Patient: sex M, age 29
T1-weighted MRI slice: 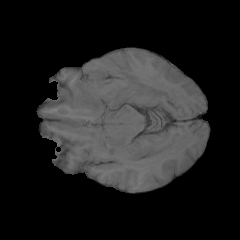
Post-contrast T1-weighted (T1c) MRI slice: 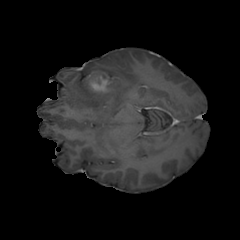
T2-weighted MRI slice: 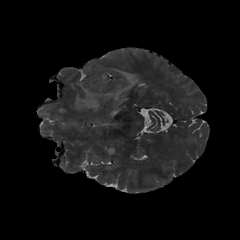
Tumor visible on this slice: yes
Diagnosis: Glioblastoma, IDH-wildtype
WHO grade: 4